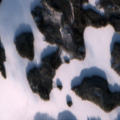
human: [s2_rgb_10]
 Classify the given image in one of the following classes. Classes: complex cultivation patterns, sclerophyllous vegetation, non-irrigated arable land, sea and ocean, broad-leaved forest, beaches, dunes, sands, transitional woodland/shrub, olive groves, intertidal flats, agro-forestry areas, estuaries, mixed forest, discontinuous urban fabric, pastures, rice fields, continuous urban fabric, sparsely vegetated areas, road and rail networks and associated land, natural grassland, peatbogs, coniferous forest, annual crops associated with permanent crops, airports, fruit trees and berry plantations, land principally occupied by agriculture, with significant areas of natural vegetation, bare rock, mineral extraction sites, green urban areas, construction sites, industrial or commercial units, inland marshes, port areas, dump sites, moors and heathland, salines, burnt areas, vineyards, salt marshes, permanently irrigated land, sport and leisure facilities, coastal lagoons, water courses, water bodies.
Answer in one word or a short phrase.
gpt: coniferous forest, water bodies